Question: I'm making tetris in Java... I'm able to get a single tetris tile to move just fine... but if I try to move the piece as a whole (composed of multiple tiles), any tile moving into the position of a currently existing tile (of the current tetris piece) is set to null.
My goal is this:
1) Calculate new positions of all tiles (just using 2 tiles for now to test)
'''
if (keycode == KeyEvent.VK_DOWN) {
newX = tile.getX(); //tile x
newY = tile.getY()+1; //tile y
newX2 = tile2.getX(); //tile 2 x
newY2 = tile2.getY()+1; //tile 2 y
'''
2) Set current tiles on the board to null (basically, pick all tiles up off the board)
'''
board.setTileAt(null, tile.getX(), tile.getY());
board.setTileAt(null, tile2.getX(), tile2.getY());
'''
Board's setTileAt method for reference:
'''
public void setTileAt(Tile tile, int x, int y) {
grid[x][y] = tile;
}
'''
3) Perform valid move checks (is move in bounds? and... is grid[x][y] null?)
4) Finally, if valid, set the tiles back on the board in the new location
'''
tile.setLocation(newX, newY);
tile2.setLocation(newX2, newY2);
'''
---

Output:
'''
Game running...
original: 1, 1
new: 1, 2
original: 1, 2
new: 1, 3
'''
Any thoughts? Is my logic for picking up the piece's individual tiles up off the board, then replacing them at a new location correct?
Thanks!
---
EDIT:
Added valid move checks to Board class:
In bounds?
'''
public boolean isValidCoordinate(int x, int y) {
return x >= 0 && y >= 0 && x < width && y < height;
}
'''
Is open spot?
'''
public boolean isOpen(int x, int y) {
return isValidCoordinate(x, y) && getTileAt(x, y) == null;
}
'''
On Piece class, I set the current tiles locations to null if isOpen is true... Also, I set new location...
'''
public void move(int keycode) {
//move
int newX, newY, newX2, newY2;
if (keycode == KeyEvent.VK_DOWN) {
newX = tile.getX();
newY = tile.getY()+1;
newX2 = tile2.getX();
newY2 = tile2.getY()+1;
if (board.isOpen(newX2, newY2) && board.isOpen(newX, newY)) {
board.setTileAt(null, tile.getX(), tile.getY());
board.setTileAt(null, tile2.getX(), tile2.getY());
System.out.println("original: " + tile.getX() + ", " + tile.getY());
System.out.println("new: " + newX + ", " + newY);
System.out.println("original: " + tile2.getX() + ", " + tile2.getY());
System.out.println("new: " + newX2 + ", " + newY2);
tile.setLocation(newX, newY);
tile2.setLocation(newX2, newY2);
}
}
}
'''
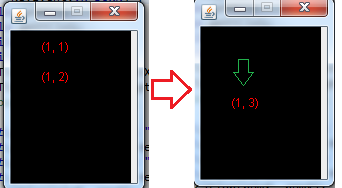
Answer: You have the right steps, but the wrong order.
1. Calculate new positions of all tiles (just using 2 tiles for now to test)
2. Perform valid move checks (is move in bounds? and... is grid[x][y] null?)
3. If valid, set current tiles on the board to null (basically, pick all tiles up off the board)
4. Finally, if valid, set the tiles back on the board in the new location